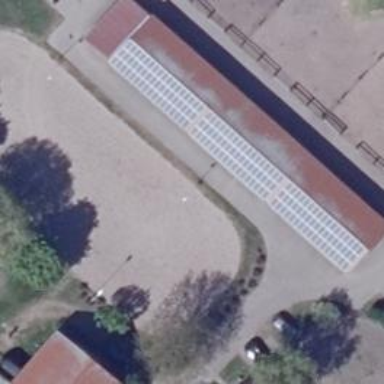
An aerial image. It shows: Small solar photovoltaic panel generator is producing electricity.